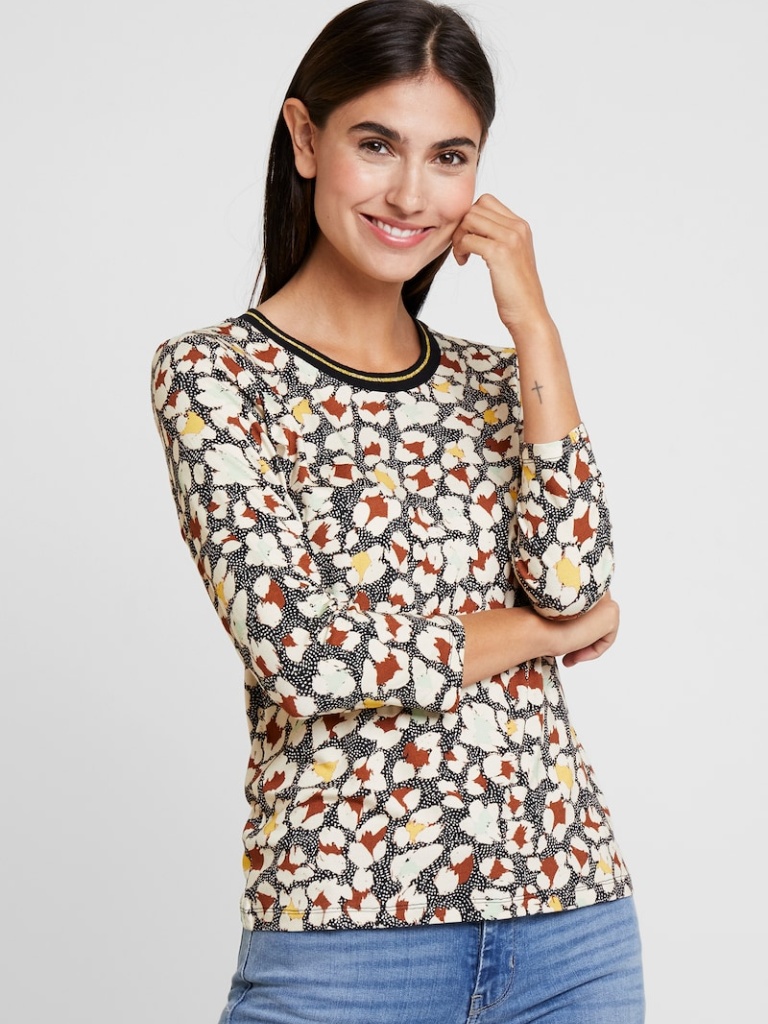
cotton fitted a long-sleeved with sleeves down hip length Untucked crew t-shirt